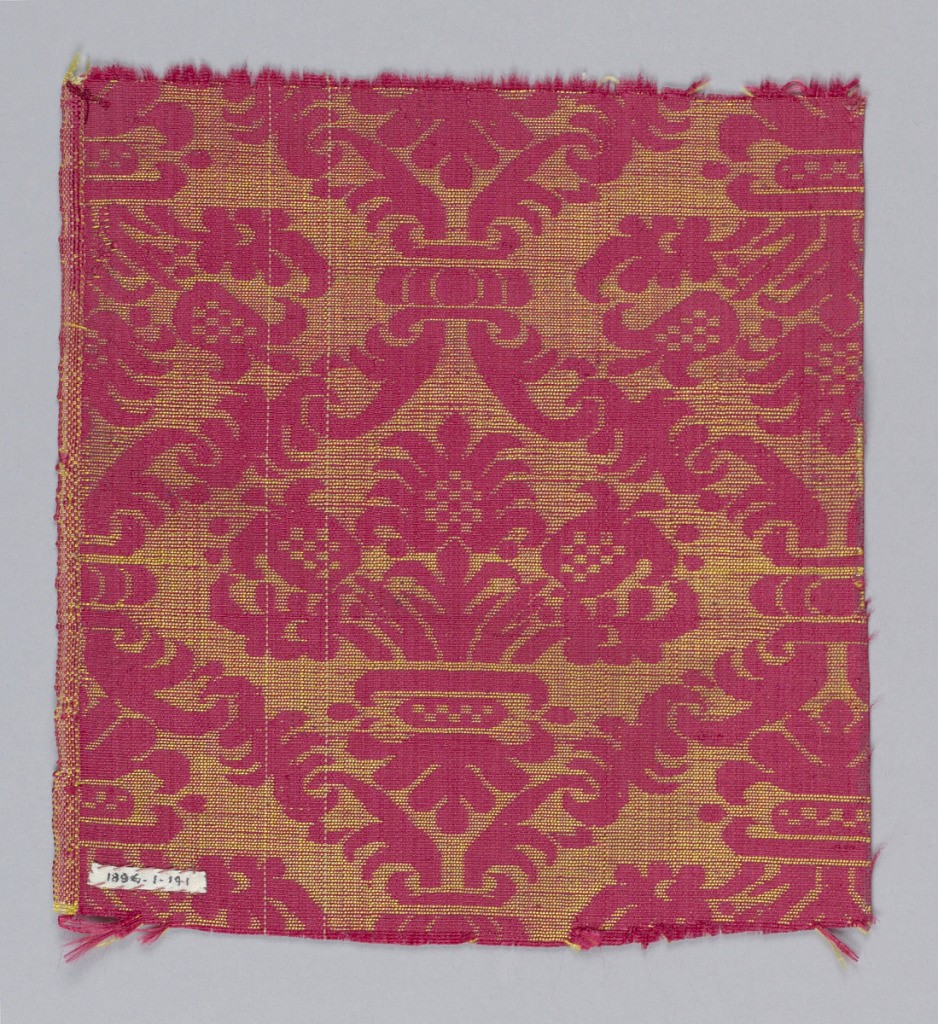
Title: Fragment
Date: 17th century
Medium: silk, metallic thread Technique: compound plain weave Label: Silk, metallic thread plain compound weave
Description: Red and gold fragment has a floral group with three blossoms in the center of an ogive area.